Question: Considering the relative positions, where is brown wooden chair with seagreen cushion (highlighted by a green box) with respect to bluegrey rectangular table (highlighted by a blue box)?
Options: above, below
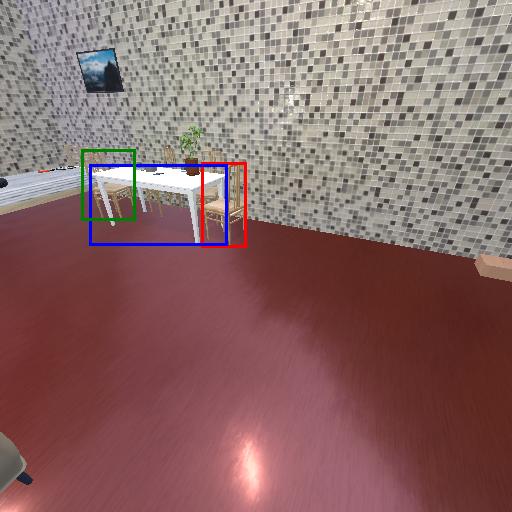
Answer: above